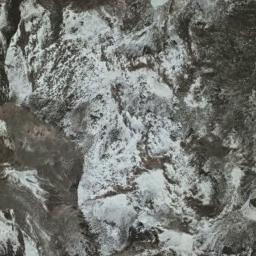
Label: snowberg